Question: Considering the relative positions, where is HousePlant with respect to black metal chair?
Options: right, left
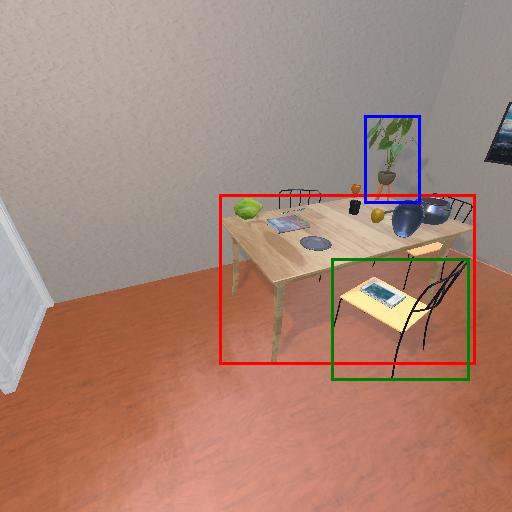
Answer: right